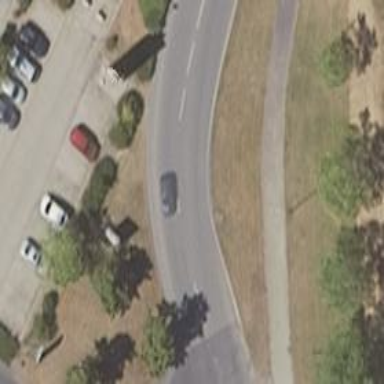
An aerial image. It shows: Smooth asphalt road in residential area.